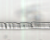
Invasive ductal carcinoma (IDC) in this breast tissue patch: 0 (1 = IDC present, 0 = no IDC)